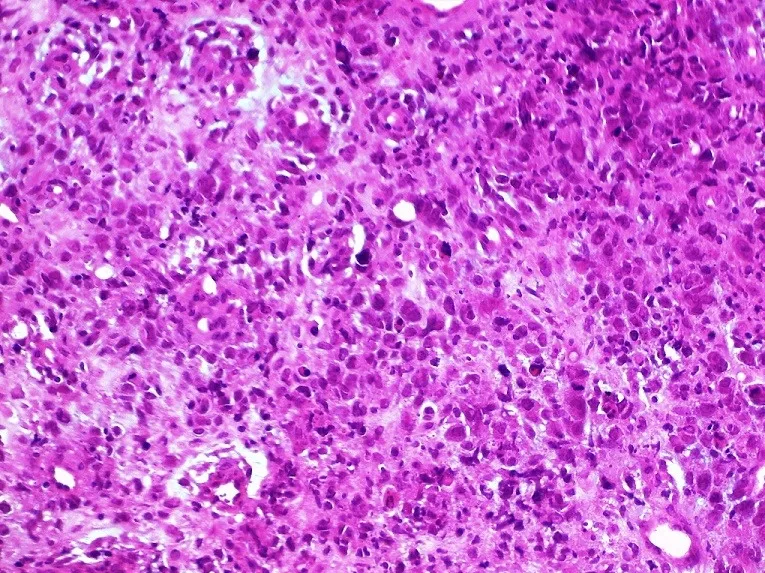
(HEX20); malignant proliferation of large epitheloid cells with marked nuclear pleomorphism and prominent nucleoli.
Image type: pathology (h&e)